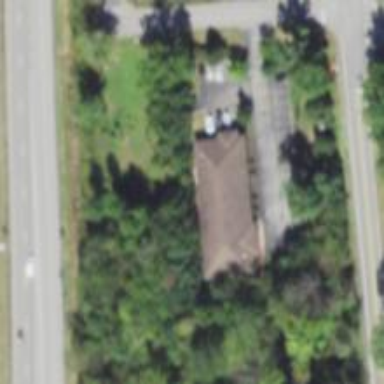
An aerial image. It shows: Veterinary facility.